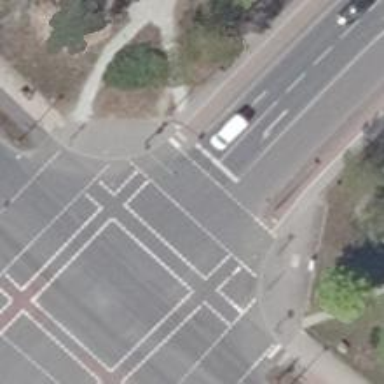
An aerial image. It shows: Asphalt cycleway.